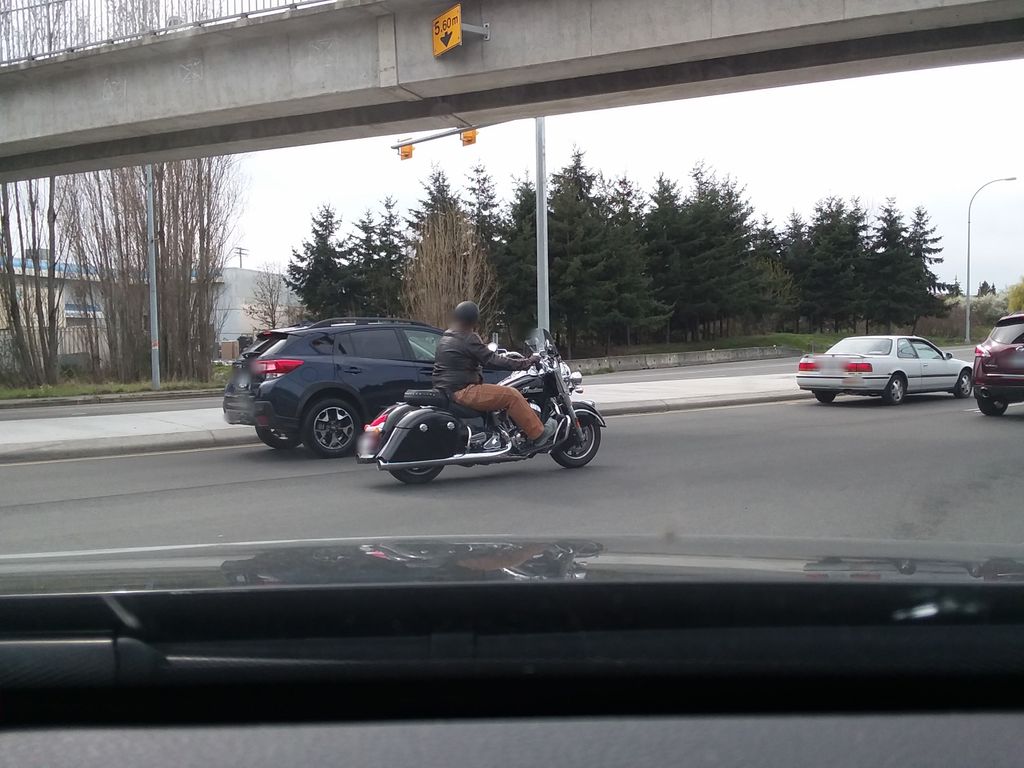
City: victoria